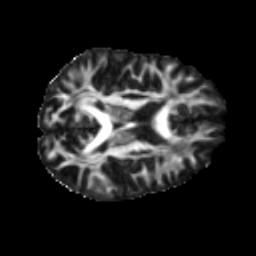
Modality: FA
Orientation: axial
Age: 24
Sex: male
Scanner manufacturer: ge
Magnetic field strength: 3 T
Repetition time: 7.8 s
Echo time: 0.0606 s